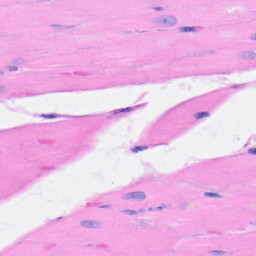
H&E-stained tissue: Heart